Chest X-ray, PA view. Patient: 45 years old, sex F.
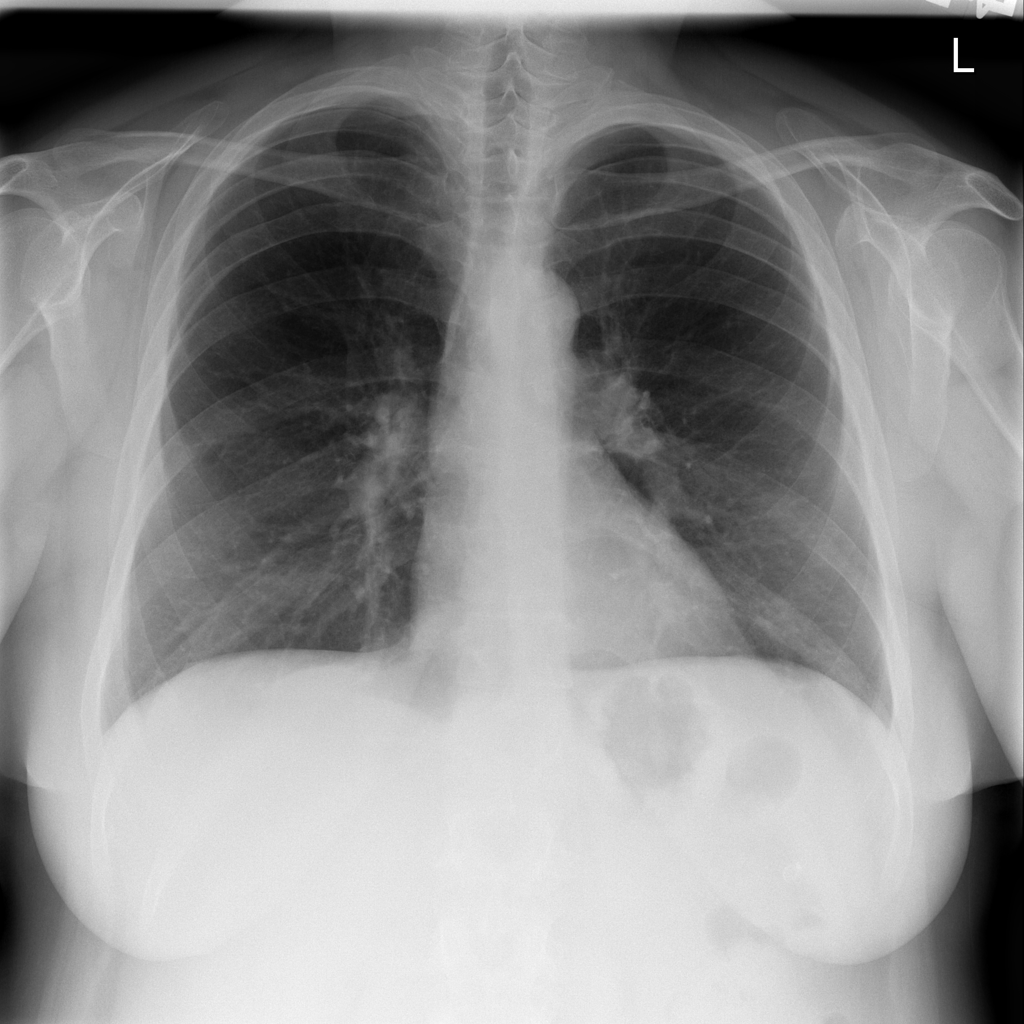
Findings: No Finding